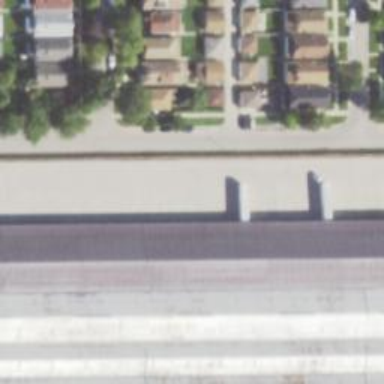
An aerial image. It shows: Alley classified as service road.